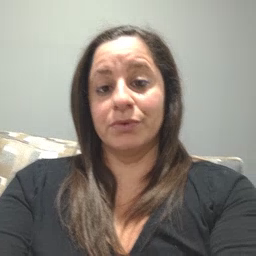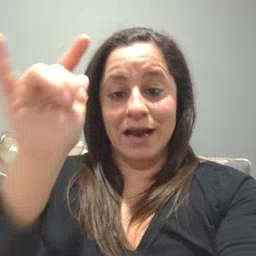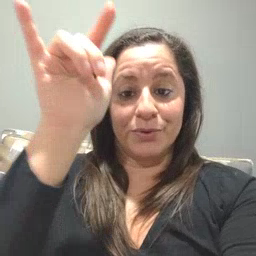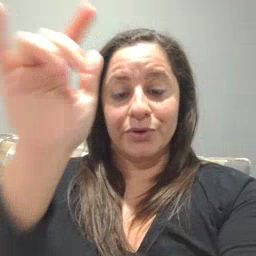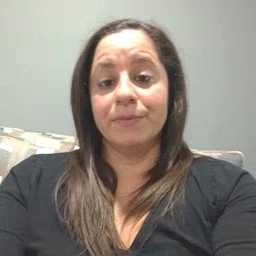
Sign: airplane